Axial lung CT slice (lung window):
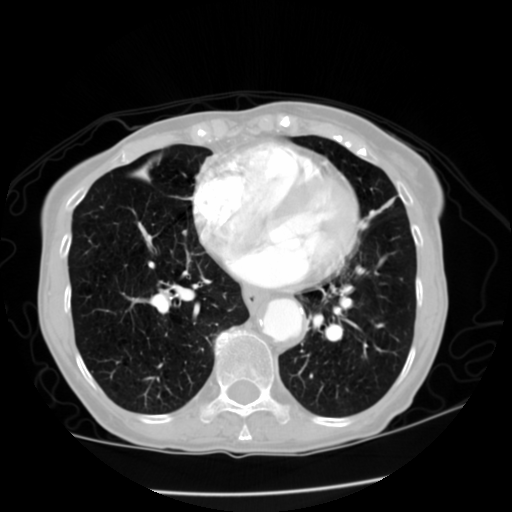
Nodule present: no